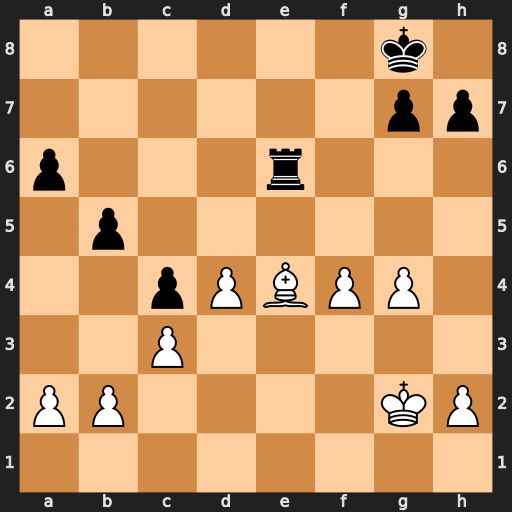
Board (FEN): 6k1/6pp/p3r3/1p6/2pPBPP1/2P5/PP4KP/8
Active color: w
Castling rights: -
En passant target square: -
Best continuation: Bd5 Kf8 Bxe6